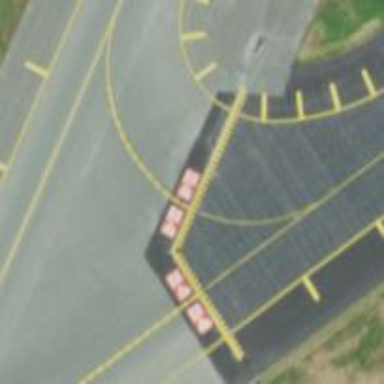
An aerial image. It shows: Image of taxiway at airport.